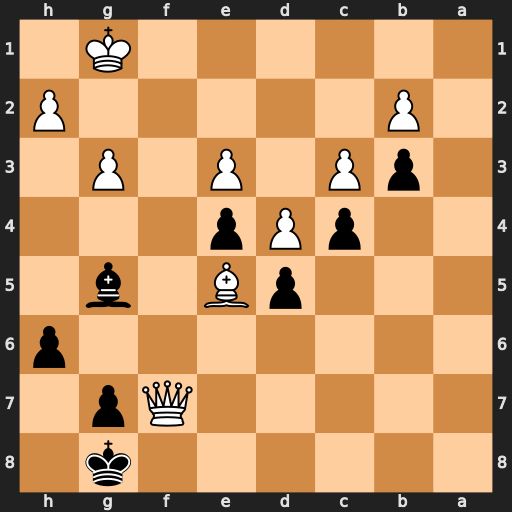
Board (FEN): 6k1/5Qp1/7p/3pB1b1/2pPp3/1pP1P1P1/1P5P/6K1
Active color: b
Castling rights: -
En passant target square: -
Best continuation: Kxf7 Bf4 Be7